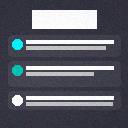
Screen state: on